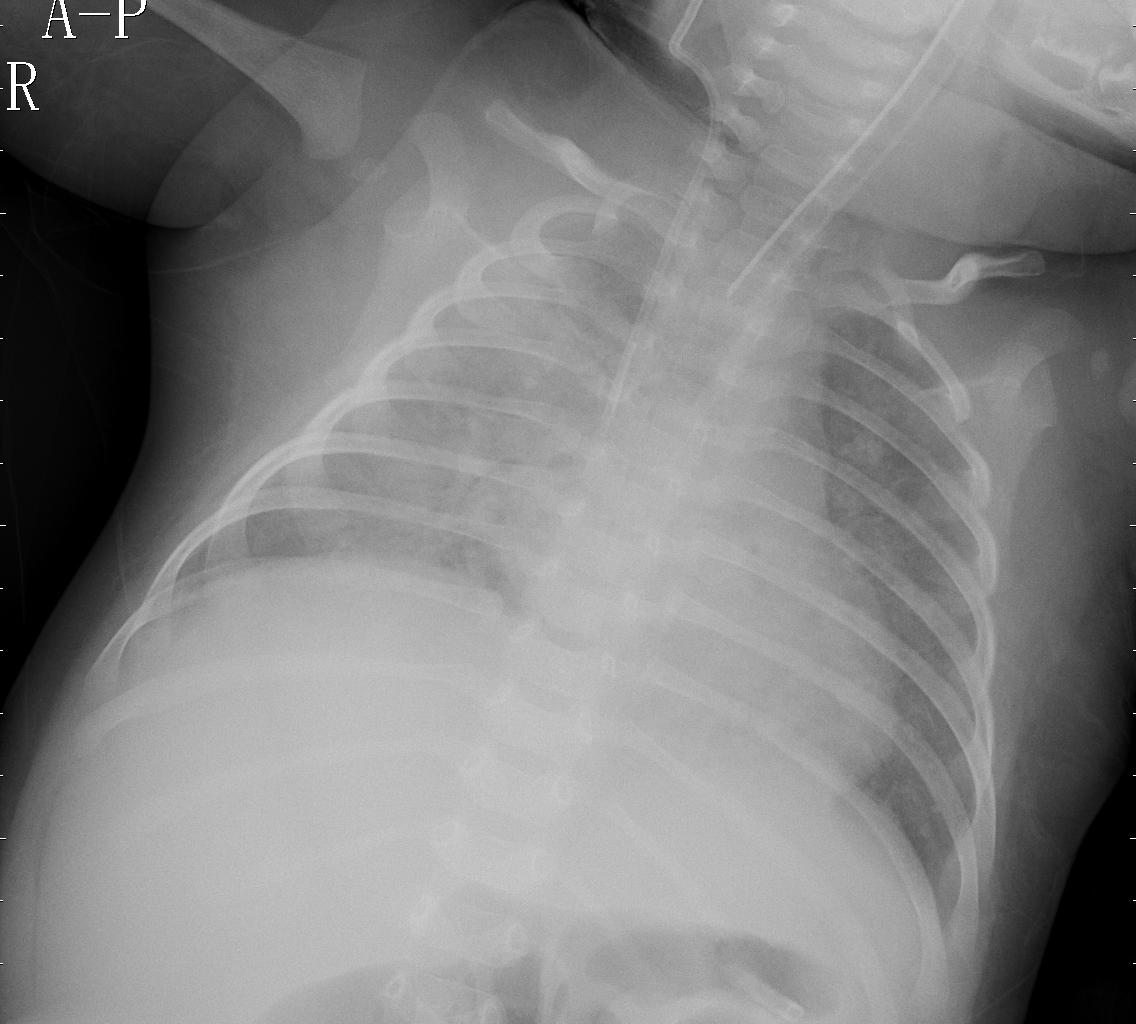
Diagnosis: PNEUMONIA